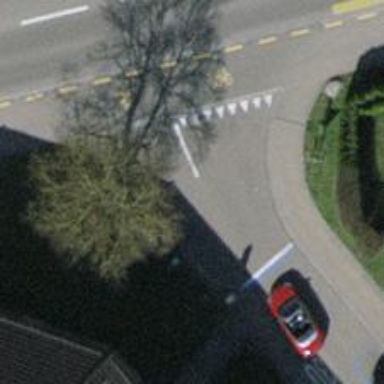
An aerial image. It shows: Crossing with traffic signals.